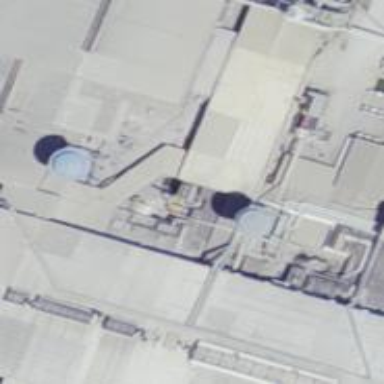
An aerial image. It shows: Water tower that is man-made.